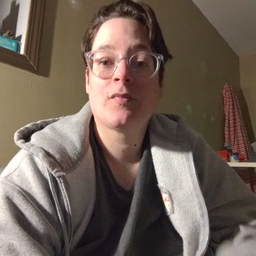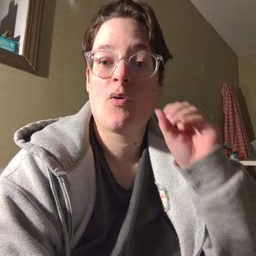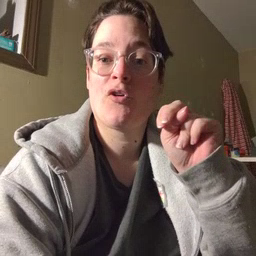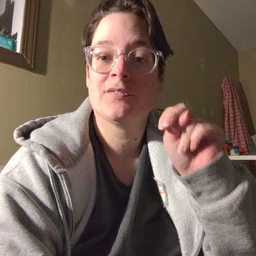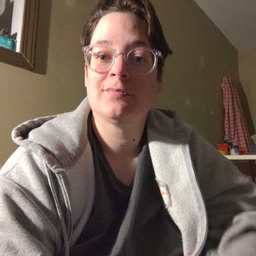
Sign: on